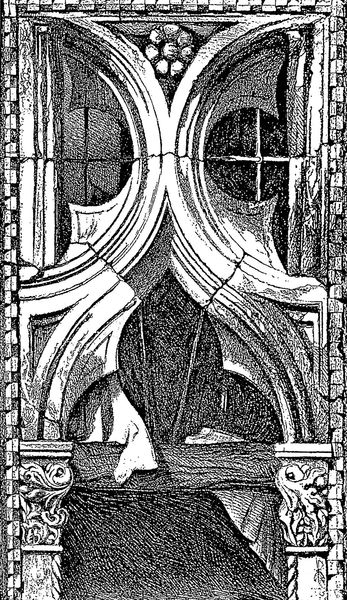
Titel: The Seven Lamps of Architecture, Zeichnung eines gotischen Fensters
Künstler: John Ruskin
Schlagwörter: weiß, ausschnitt, blume, fenster, frau, grau, holz, schwarz, skizze, säule, säulen, tür, zeichnung, blüte, schleier, muster, ornament, architektur, silber, stein, vorhang, interieur, oval, ranken, bogen, studie, graphik, detail, dekor, floral, ornamente, steinmetz, tor, foto, bögen, kreuz, druck, sichel, schwarz weiß, radierung, stich, bleistift, kapitelle, kapitell, halbkreis, rosette, fresken, fresko, gothik, bau, kapitel, bauwerk, maßwerk, vierpass, kirchenfenster, kapital, säule4, silberg, rfenster